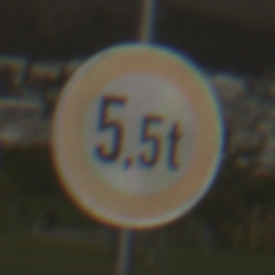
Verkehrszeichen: TatsaechlicheMasse
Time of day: MorningAfternoon
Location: Outdoor (Suburban)
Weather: PartlyCloudy
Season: NotSpecified
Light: Natural